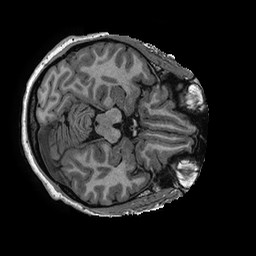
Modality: T1w
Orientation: axial
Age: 48
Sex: female
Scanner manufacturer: ge
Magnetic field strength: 3 T
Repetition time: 0.006952 s
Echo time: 0.00292 s